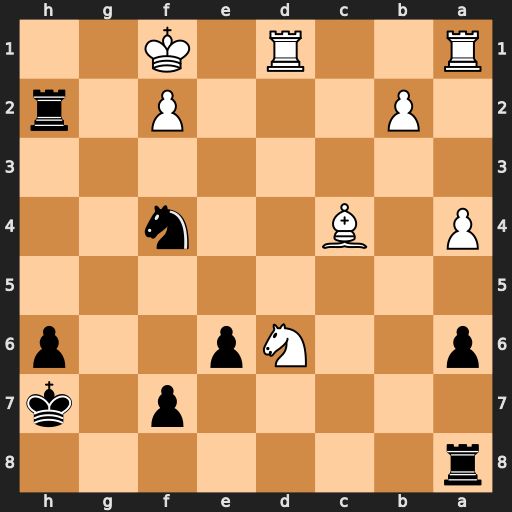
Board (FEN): r7/5p1k/p2Np2p/8/P1B2n2/8/1P3P1r/R2R1K2
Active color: b
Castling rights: -
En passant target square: -
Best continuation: Rh1#